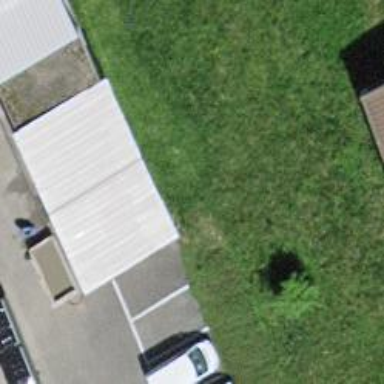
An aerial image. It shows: View of roof of building.